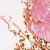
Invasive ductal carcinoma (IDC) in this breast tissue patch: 0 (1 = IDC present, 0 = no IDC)